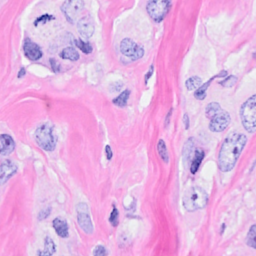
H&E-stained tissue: Breast